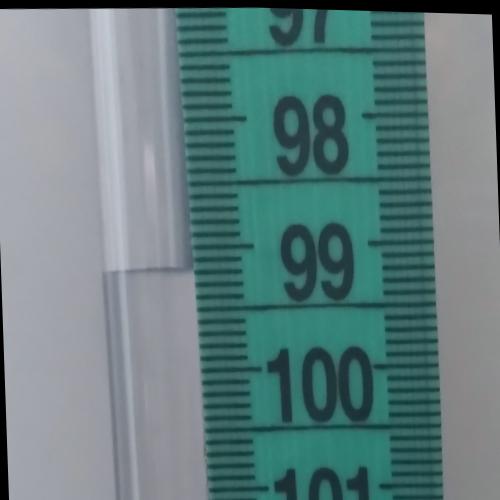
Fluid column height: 99.2 cm